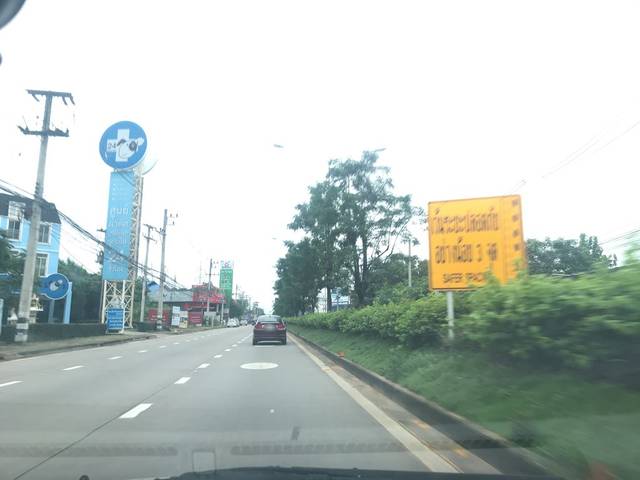
Region: Thailand
Coordinates: 18.819, 99.018